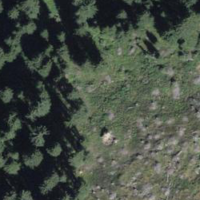
EUNIS habitat code: 43
Species observed at this site:
Caltha palustris